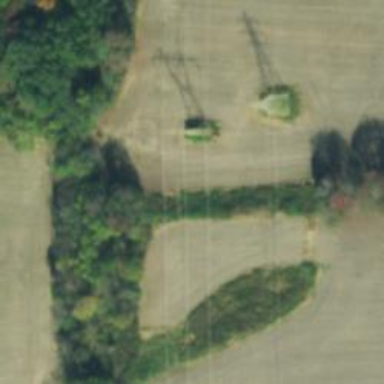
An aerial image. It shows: Lattice structure tower used for power distribution.